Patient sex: M
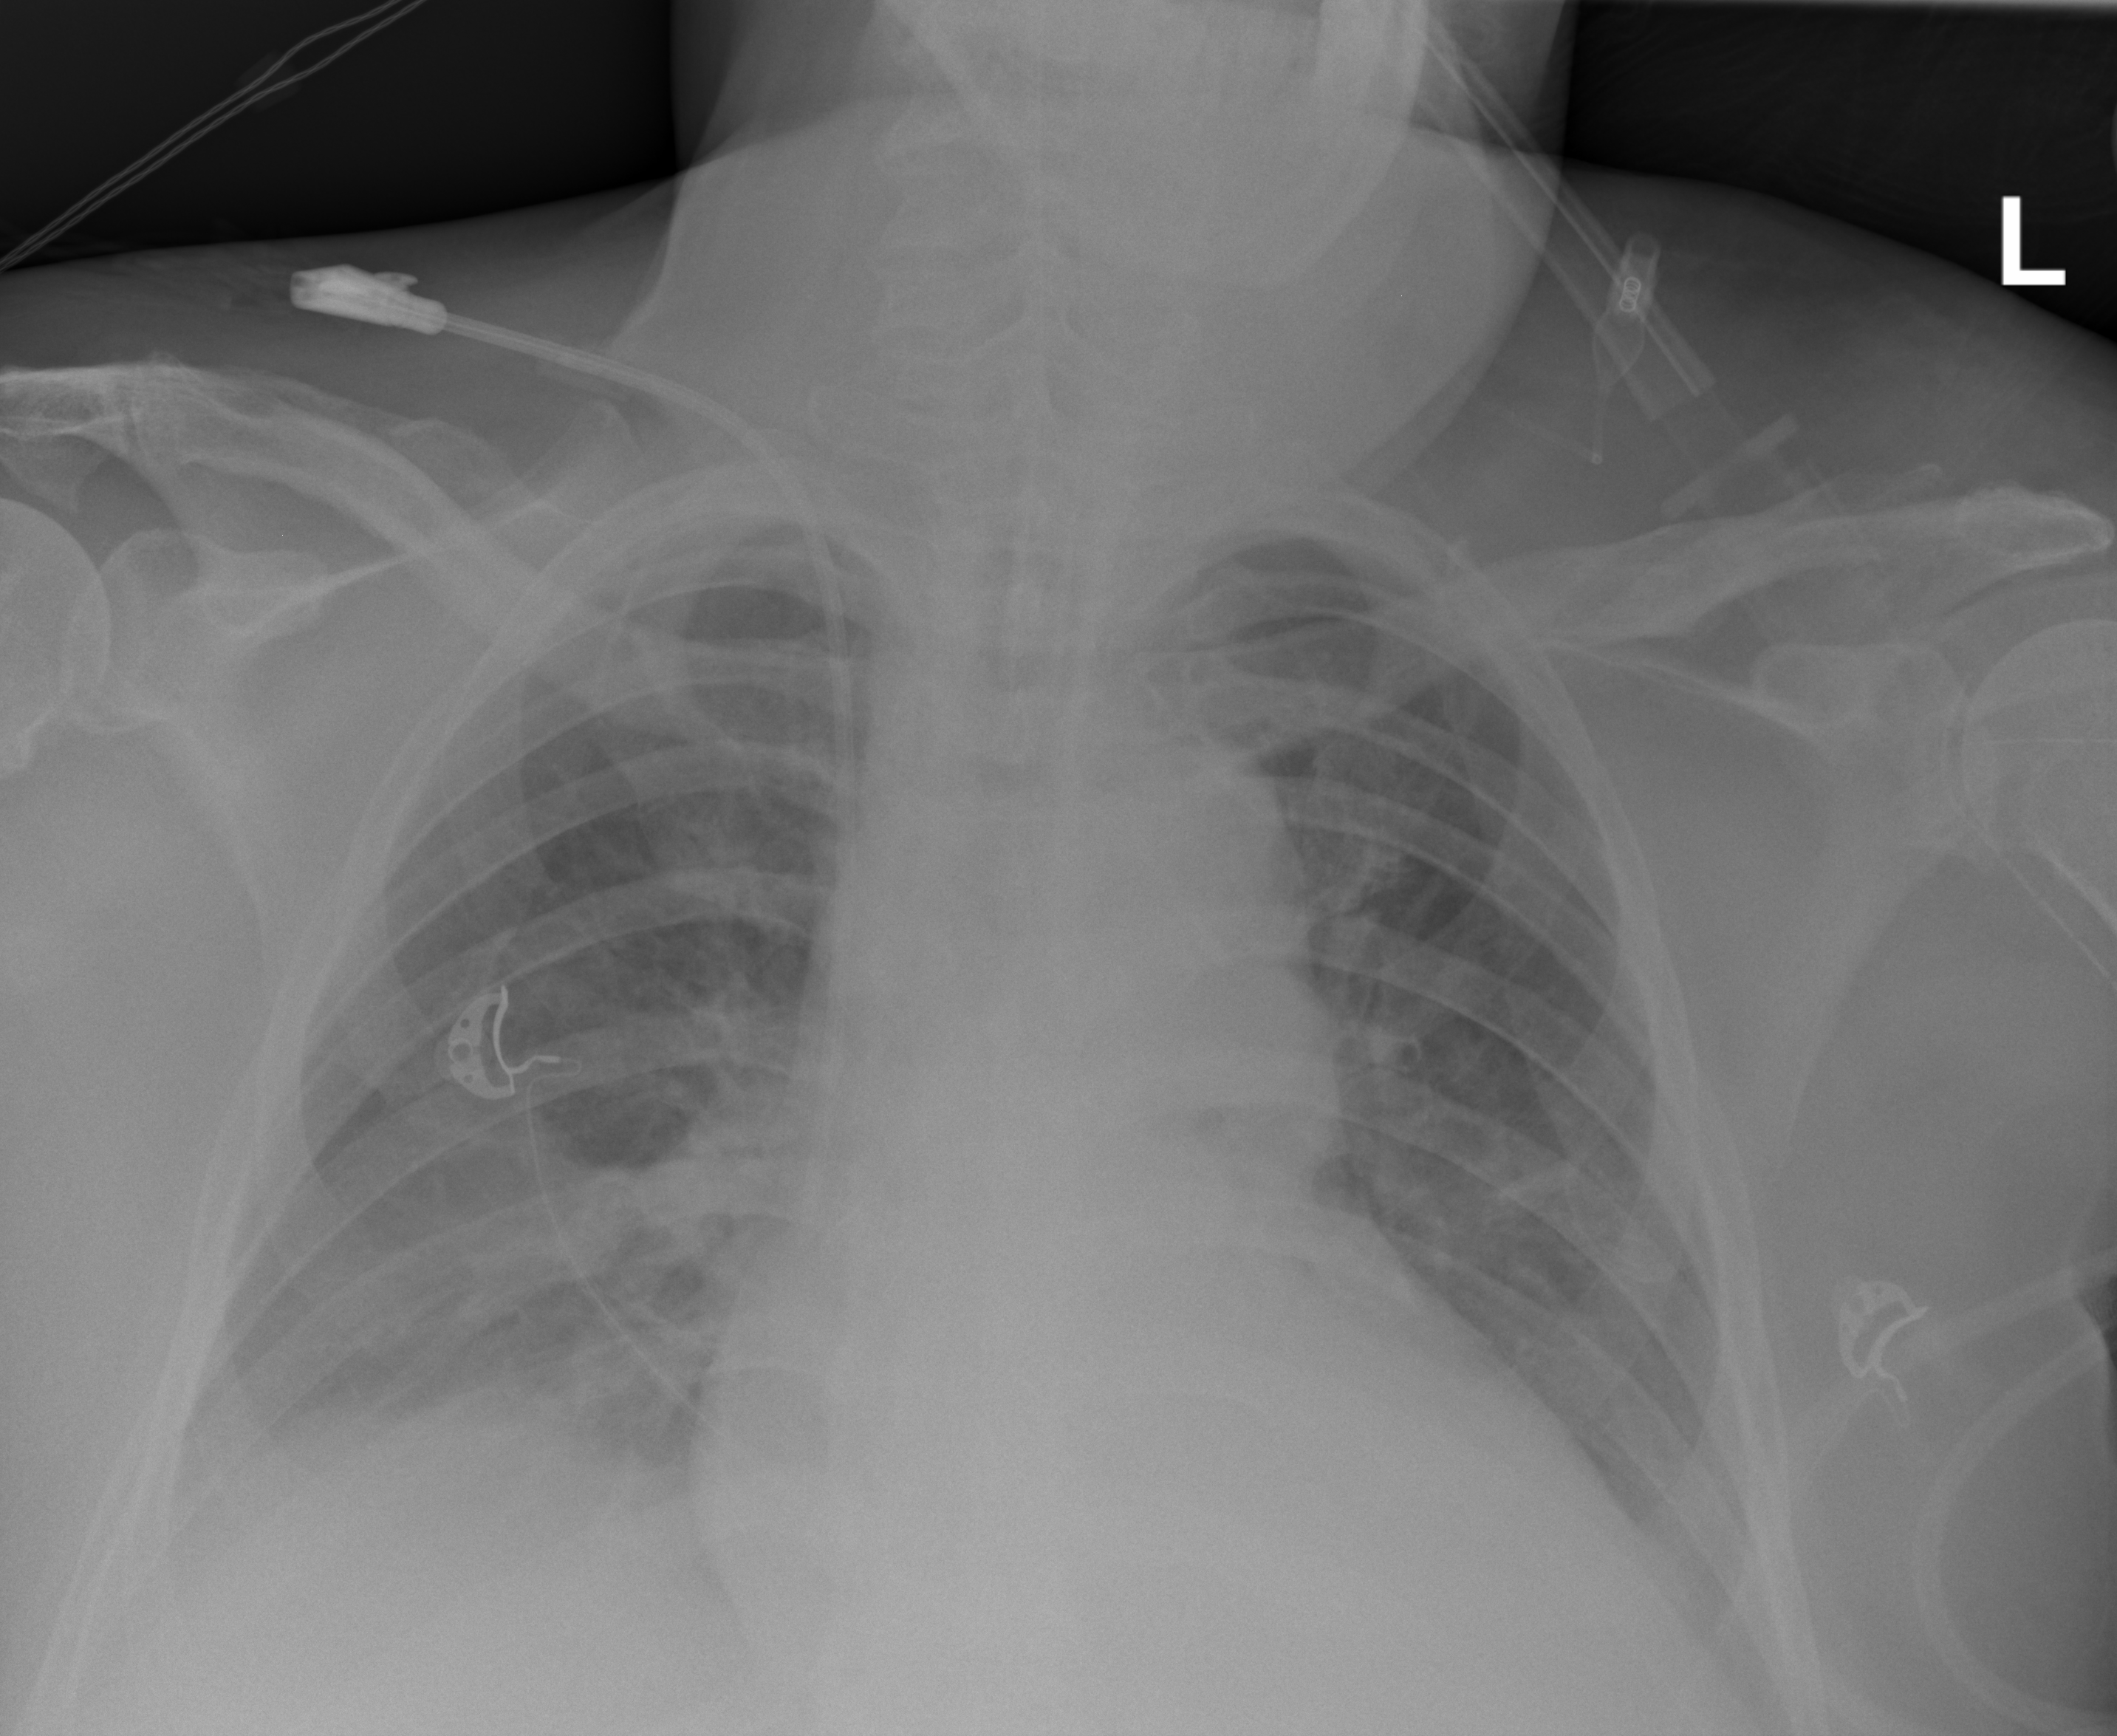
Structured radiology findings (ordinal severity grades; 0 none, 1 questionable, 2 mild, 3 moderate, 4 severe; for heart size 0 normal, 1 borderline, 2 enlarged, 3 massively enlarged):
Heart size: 1
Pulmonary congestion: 2
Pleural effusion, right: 2
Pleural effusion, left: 2
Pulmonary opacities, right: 2
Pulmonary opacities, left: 0
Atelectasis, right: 3
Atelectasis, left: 0